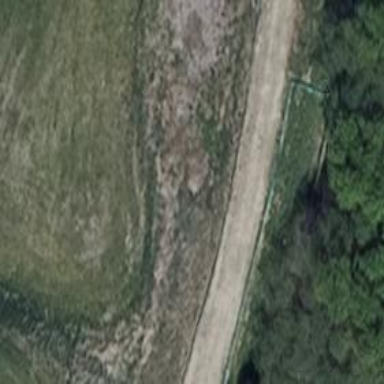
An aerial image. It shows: Abandoned railway.